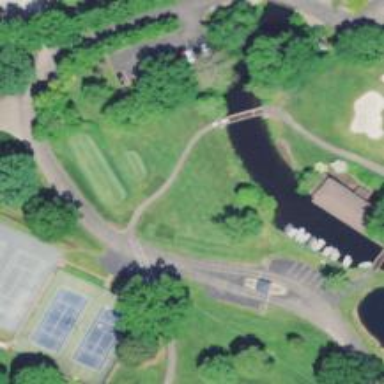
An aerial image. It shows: Path for both roads and golfers.